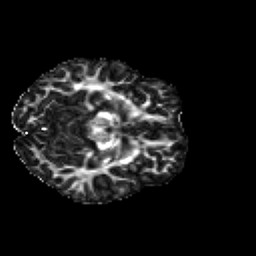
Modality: FA
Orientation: axial
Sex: male
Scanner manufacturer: siemens
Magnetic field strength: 3 T
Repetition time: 5 s
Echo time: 0.071 s